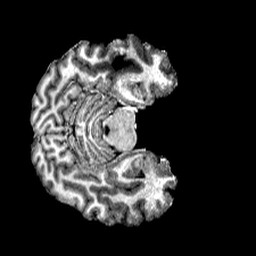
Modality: T1w
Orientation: axial
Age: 23
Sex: female
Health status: healthy
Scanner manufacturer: siemens
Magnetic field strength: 6.98 T
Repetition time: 6 s
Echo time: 0.00302 s